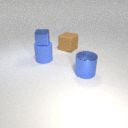
large brown rubber cube behind large blue rubber cylinder